Interaction volume radius: 10 \u00c5
Interaction volume height: 50 \u00c5
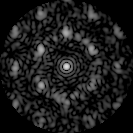
Disorder parameter: 0.5107